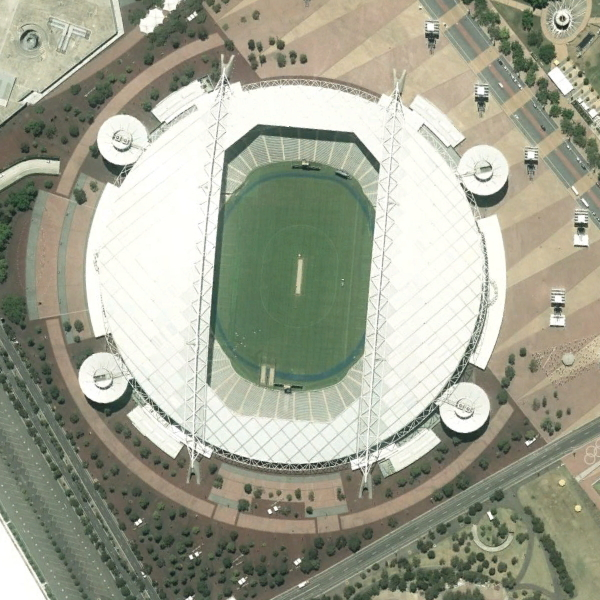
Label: Stadium